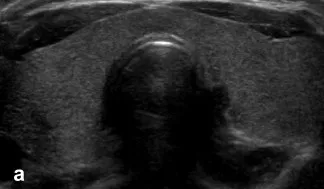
(a) The transverse thyroid sonogram shows a diffusely enlarged thyroid gland with isoechoic and non-coarsened background parenchyma.
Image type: radiology (ultrasound)